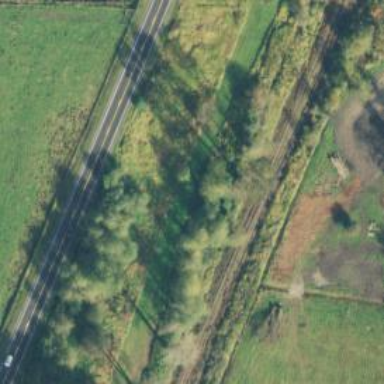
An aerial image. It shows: Abandoned railway.